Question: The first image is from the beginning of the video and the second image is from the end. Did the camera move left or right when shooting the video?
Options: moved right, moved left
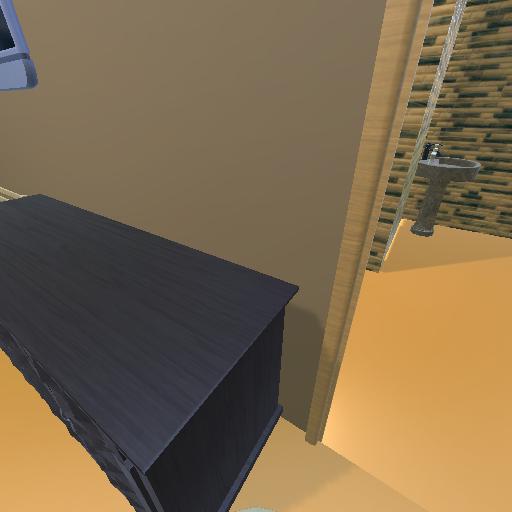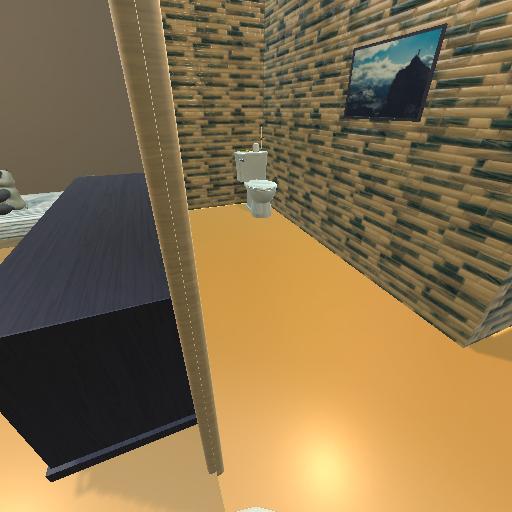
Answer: moved right